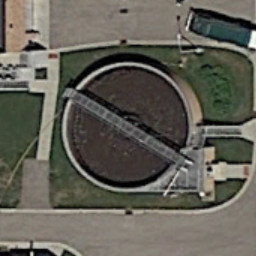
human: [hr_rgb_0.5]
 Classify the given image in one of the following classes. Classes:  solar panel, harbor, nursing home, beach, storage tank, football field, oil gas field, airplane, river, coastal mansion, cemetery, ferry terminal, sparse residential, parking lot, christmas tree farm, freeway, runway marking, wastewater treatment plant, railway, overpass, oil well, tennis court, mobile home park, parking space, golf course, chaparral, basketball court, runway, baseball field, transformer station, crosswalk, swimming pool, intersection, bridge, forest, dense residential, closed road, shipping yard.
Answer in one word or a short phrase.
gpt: wastewater treatment plant